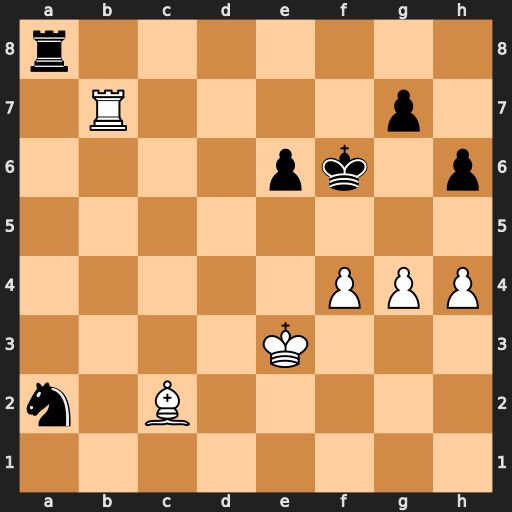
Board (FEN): r7/1R4p1/4pk1p/8/5PPP/4K3/n1B5/8
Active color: w
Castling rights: -
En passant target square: -
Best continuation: g5+ hxg5 hxg5#